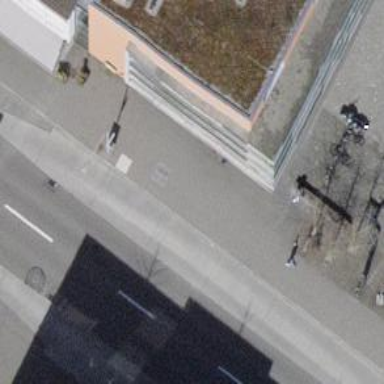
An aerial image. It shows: Asphalt sidewalk along the footway.